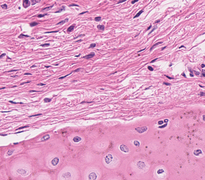
Tumor epithelial tissue: no
Tumor-associated stroma tissue: yes
Normal tissue: no